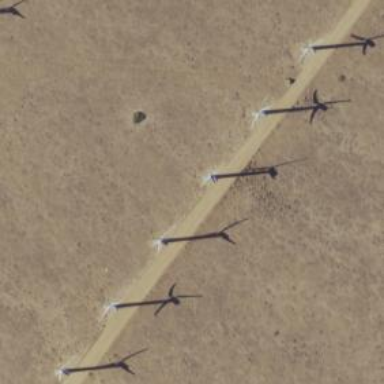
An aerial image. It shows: Wind power generator employing wind turbines.